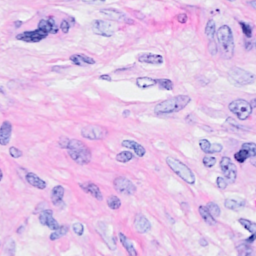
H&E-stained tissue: Breast